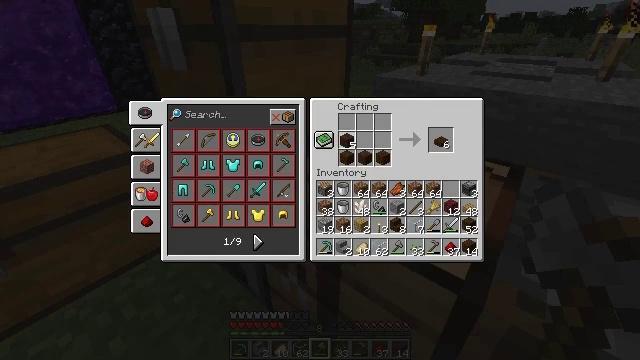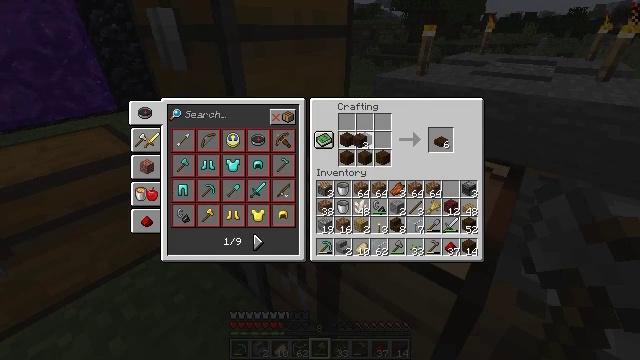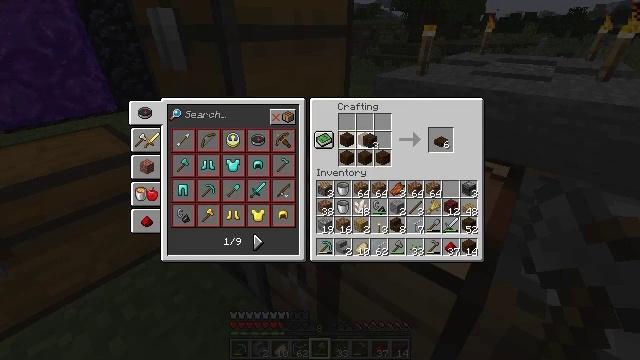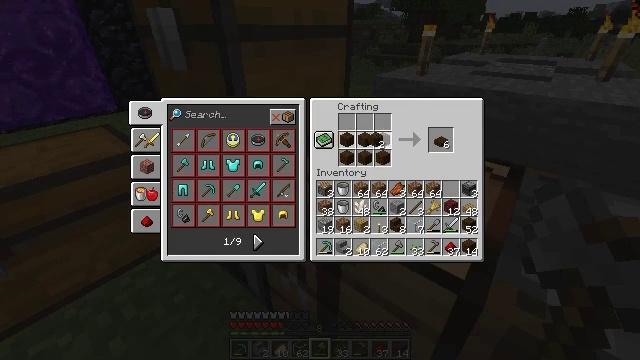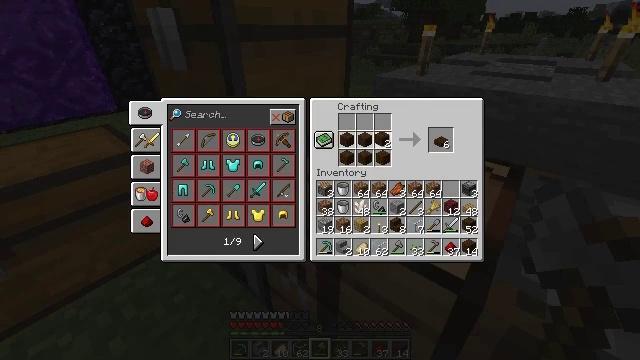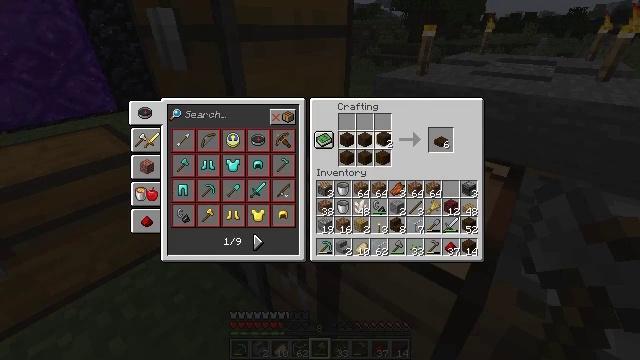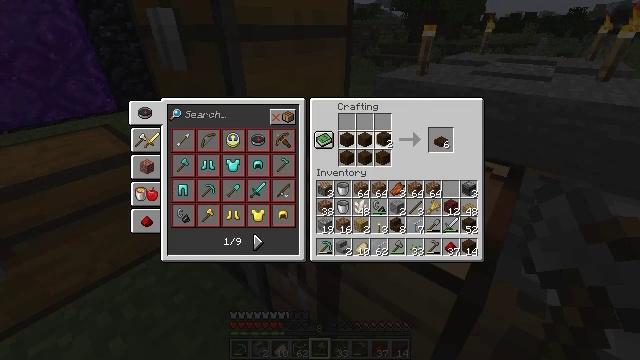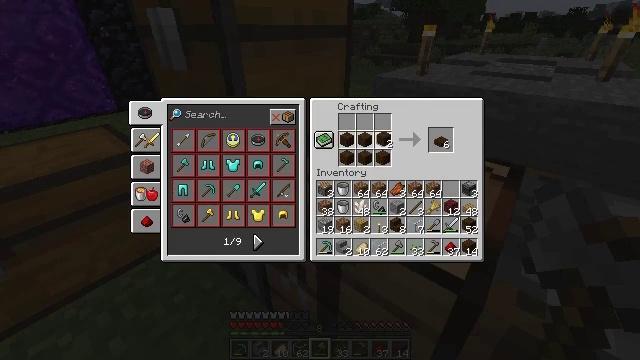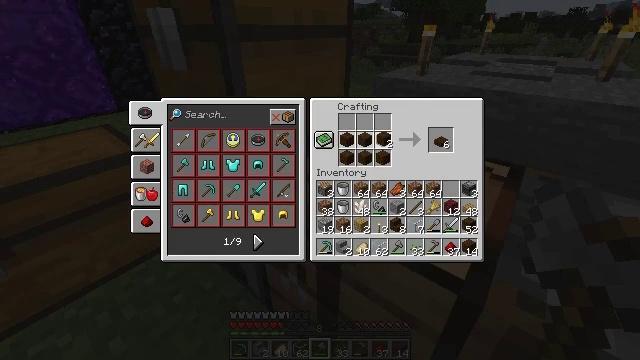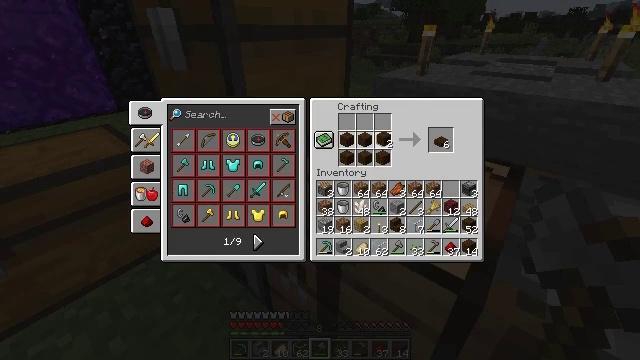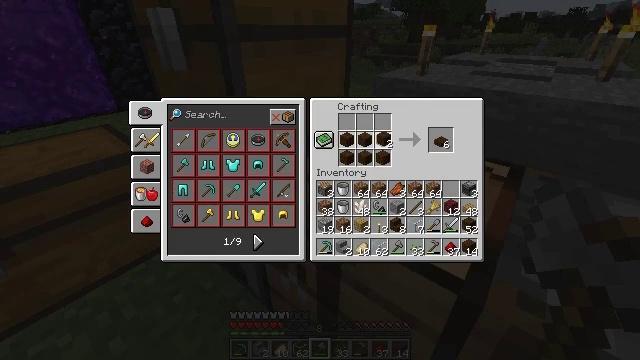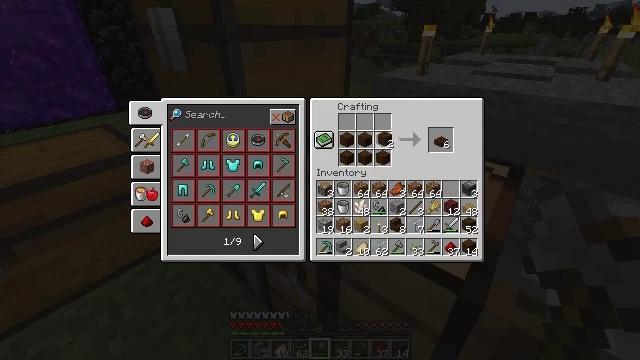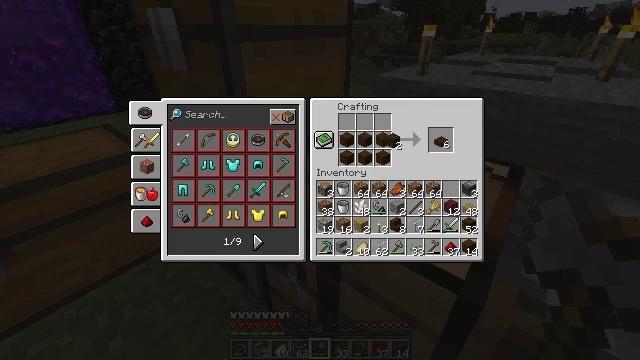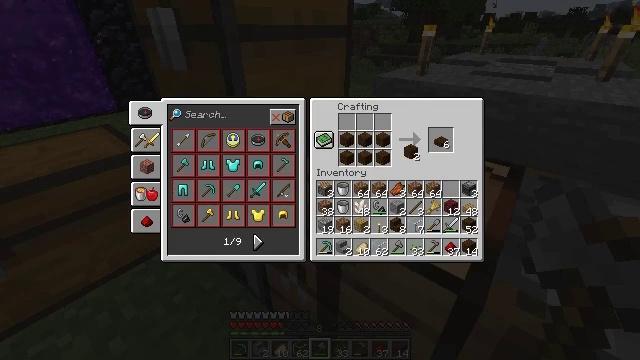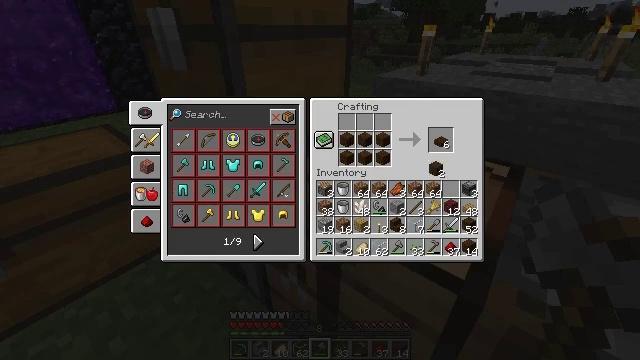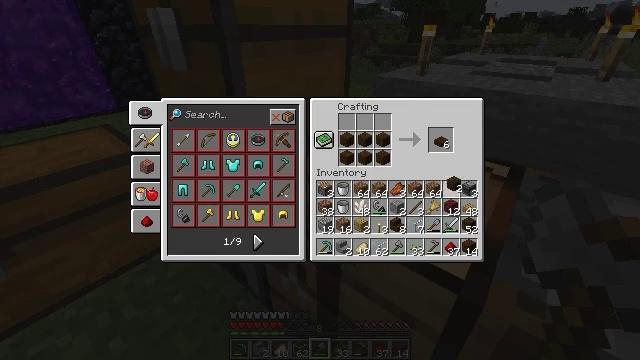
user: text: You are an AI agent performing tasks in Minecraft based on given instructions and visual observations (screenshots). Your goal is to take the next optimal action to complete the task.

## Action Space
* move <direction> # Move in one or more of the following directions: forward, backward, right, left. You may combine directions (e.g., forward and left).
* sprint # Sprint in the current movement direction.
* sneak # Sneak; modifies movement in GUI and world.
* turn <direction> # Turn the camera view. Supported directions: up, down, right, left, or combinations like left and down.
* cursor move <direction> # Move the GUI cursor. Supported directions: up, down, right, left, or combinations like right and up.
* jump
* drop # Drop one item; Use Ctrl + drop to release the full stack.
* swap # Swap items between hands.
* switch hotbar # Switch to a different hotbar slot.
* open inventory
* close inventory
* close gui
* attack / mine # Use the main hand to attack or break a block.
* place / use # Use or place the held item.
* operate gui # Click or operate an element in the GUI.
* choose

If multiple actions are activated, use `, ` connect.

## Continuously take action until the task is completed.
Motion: motion action
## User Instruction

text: Interact with the crafting table to get a dark oak trapdoor.
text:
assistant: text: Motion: turn right, use / place
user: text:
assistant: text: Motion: turn right, use / place
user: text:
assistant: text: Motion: use / place
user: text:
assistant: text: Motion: use / place
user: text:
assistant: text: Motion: use / place
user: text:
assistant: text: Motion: use / place
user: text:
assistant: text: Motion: use / place
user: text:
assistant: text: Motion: use / place
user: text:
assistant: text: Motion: use / place
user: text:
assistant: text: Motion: use / place
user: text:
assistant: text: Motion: no_op
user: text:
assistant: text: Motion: turn right
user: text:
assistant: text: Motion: turn right and down
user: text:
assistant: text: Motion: turn right and down
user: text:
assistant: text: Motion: turn right and down
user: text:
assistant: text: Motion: turn right
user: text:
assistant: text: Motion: no_op
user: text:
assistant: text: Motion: no_op
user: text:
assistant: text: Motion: no_op
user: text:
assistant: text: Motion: no_op
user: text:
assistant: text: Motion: no_op
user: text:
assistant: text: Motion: no_op
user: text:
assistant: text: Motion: no_op
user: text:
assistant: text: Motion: turn left
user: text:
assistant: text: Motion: turn left
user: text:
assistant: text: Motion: no_op
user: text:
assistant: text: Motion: no_op
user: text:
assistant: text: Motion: no_op
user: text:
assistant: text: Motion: no_op
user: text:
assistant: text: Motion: no_op